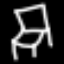
Label: chair